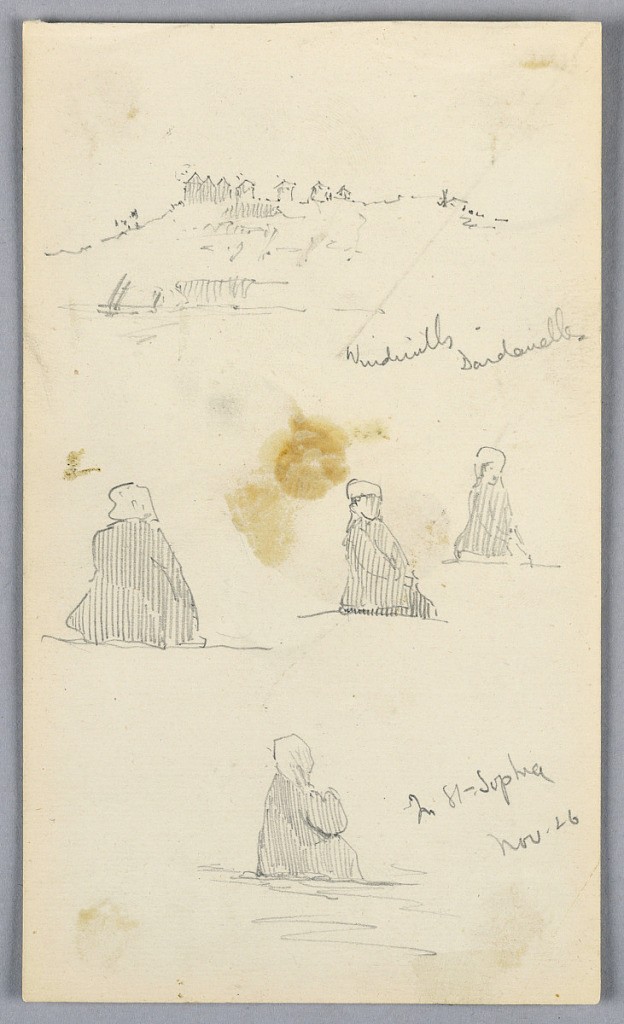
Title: Sketches in Turkey
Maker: Arnold William Brunner, American, 1857–1925
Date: ca. 1883
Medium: Graphite on paper
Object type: Drawing
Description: Above, landscape of Windmills, Dardanelles. Below, sketches of figures praying, profile views.